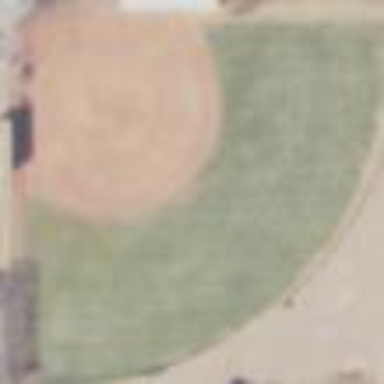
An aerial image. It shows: Softball pitch used for baseball games.